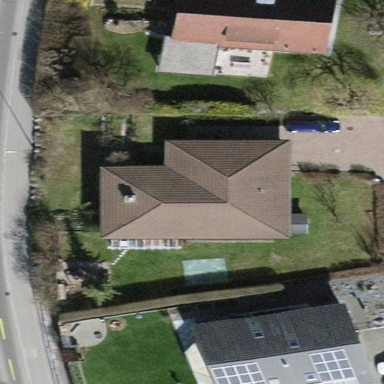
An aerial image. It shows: Detached building.